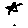
Label: star